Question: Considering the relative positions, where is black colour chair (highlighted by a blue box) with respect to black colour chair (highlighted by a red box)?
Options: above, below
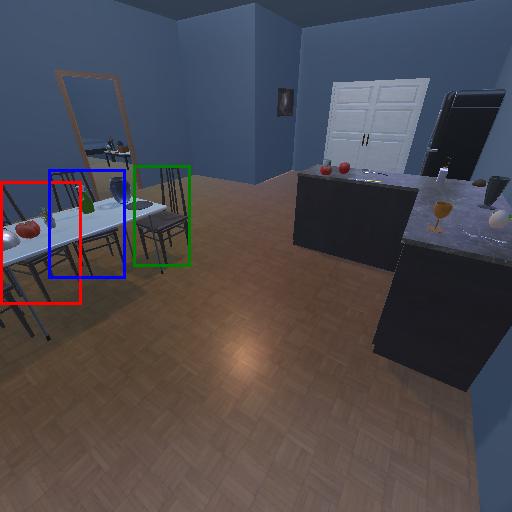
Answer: above